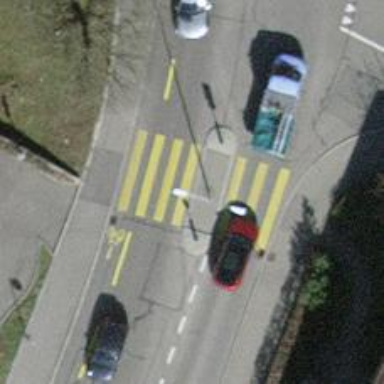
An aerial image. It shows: Uncontrolled zebra crossing with central island.